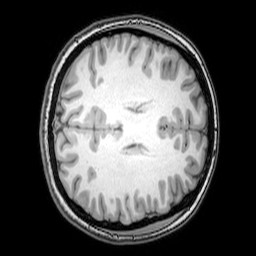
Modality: T1w
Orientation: axial
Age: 26
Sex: female
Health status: healthy
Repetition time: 0.081 s
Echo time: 0.037 s